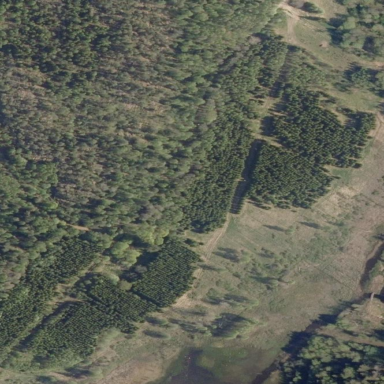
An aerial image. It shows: Evergreen needle-leaved forest.